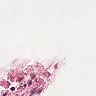
Metastatic tissue present: no